Question: I want to get the variable text of the Search Term rewrite URL as shown in the picture below:

How do I get this text in code?
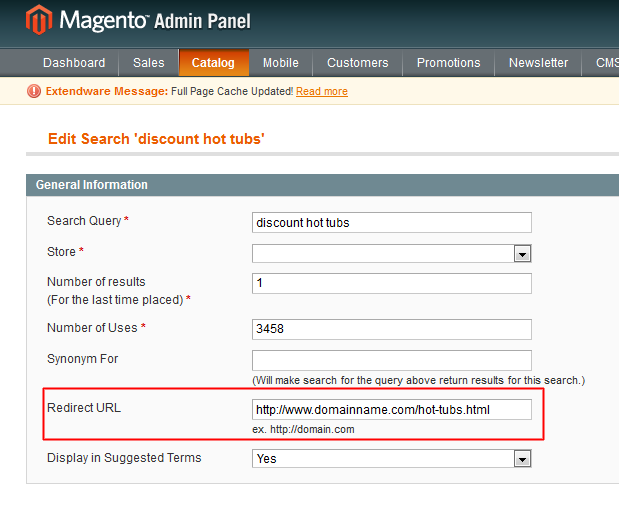
Answer: '''
echo Mage::getModel('catalogsearch/query')->load(1)->getRedirect();
'''
where 1 is the ID of the Catalog Search entry.